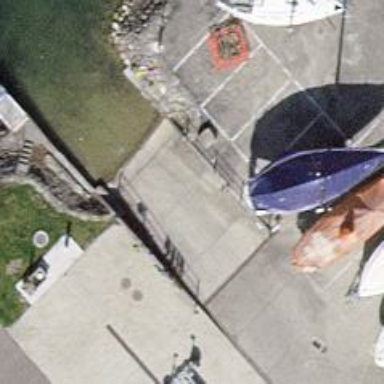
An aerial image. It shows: Slipway on leisure land.